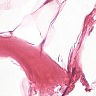
Metastatic tissue present: no